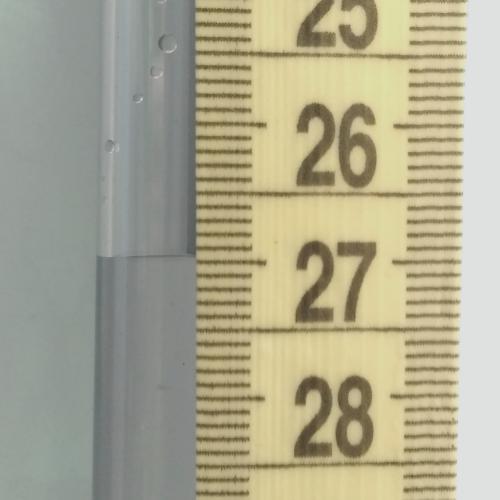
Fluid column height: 27.0 cm